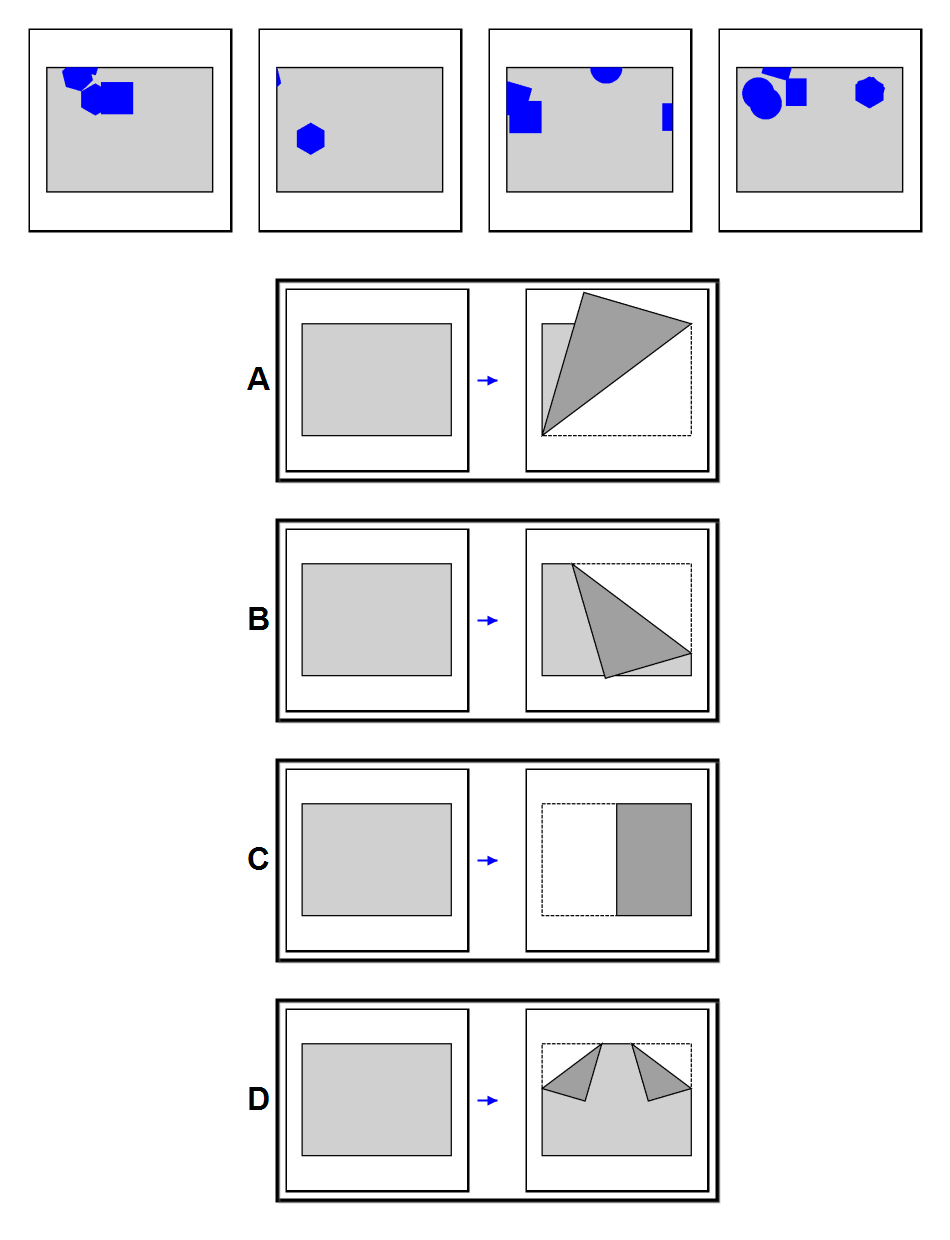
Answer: D